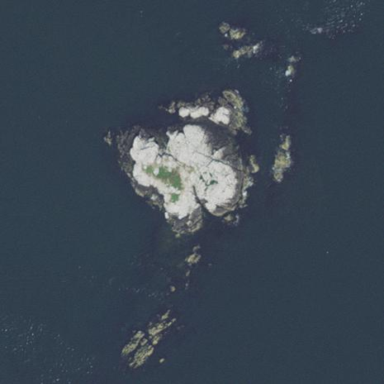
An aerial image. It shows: Islet located along the natural coastline.